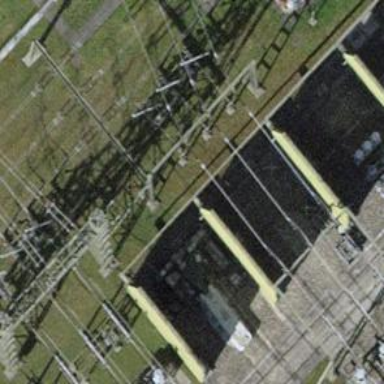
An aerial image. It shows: Bay for power lines.